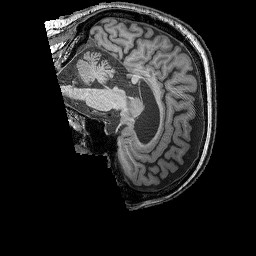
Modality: T1w
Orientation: sagittal
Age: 55
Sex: male
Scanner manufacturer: siemens
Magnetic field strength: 3 T
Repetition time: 2.25 s
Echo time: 0.00415 s